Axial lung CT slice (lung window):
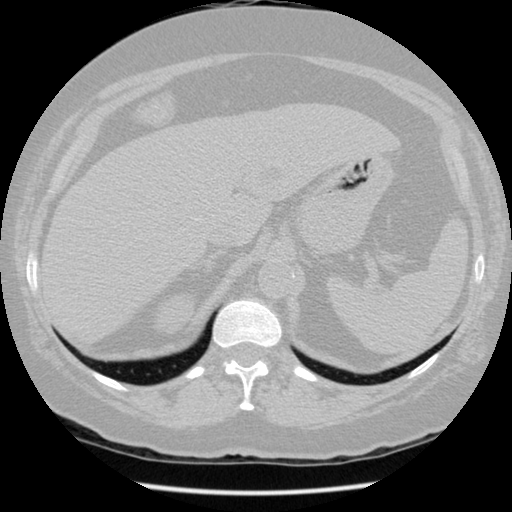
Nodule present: no